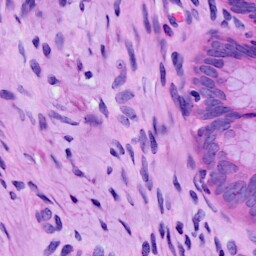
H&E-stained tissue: Cervix